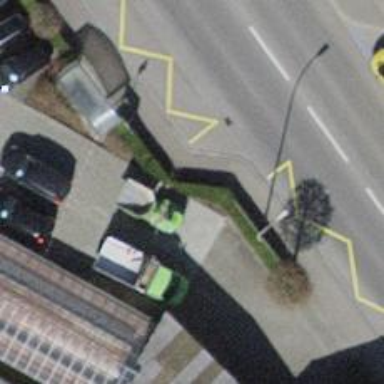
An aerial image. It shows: Bus stop with sheltered platform for public transport.